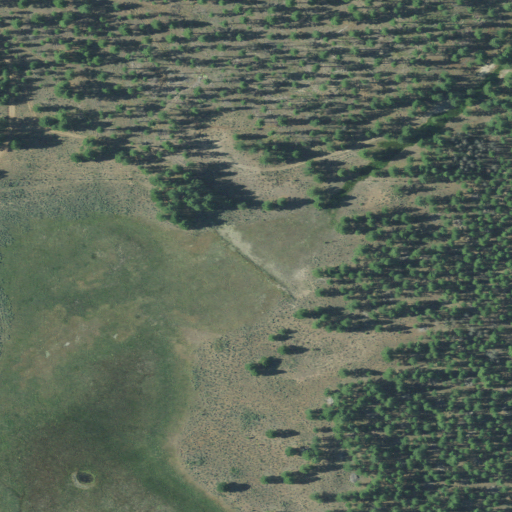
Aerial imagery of plain(s) in Oregon named Williams Field containing evergreen forest, shrub, and woody wetlands